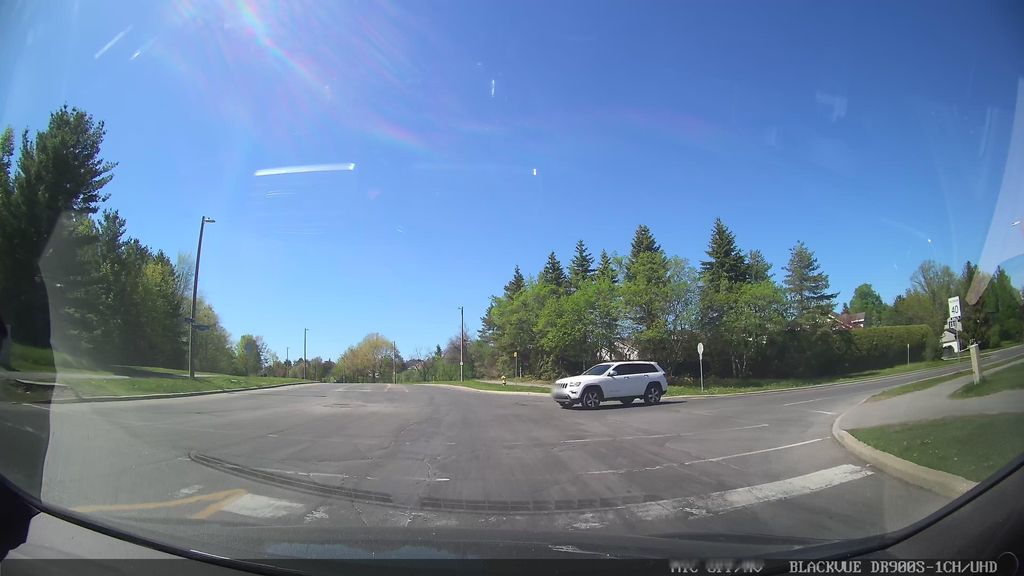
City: ottawa-gatineau